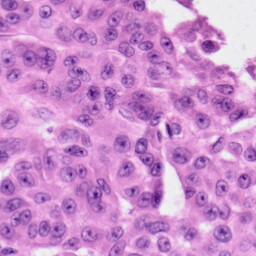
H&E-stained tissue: Skin